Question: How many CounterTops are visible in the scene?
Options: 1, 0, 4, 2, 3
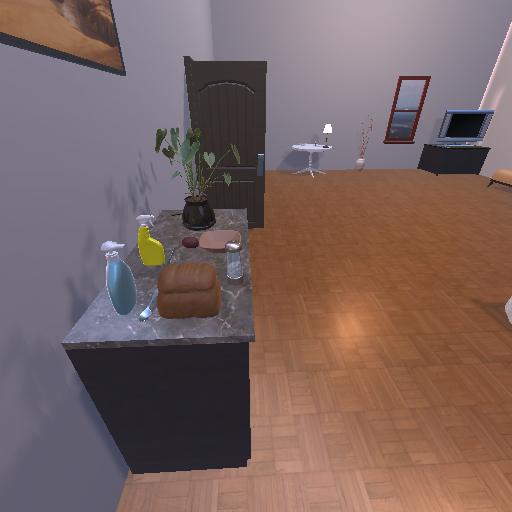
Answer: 1